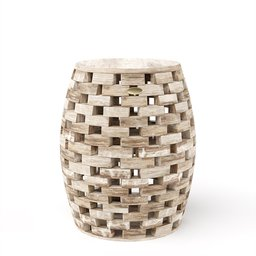
Label: furniture